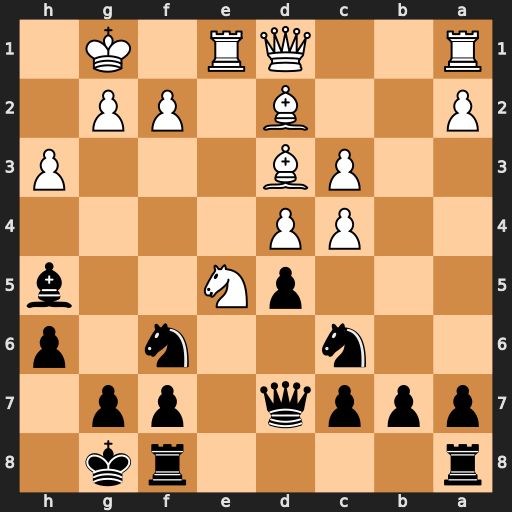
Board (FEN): r4rk1/pppq1pp1/2n2n1p/3pN2b/2PP4/2PB3P/P2B1PP1/R2QR1K1
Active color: b
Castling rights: -
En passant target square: -
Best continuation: Nxe5 dxe5 Bxd1